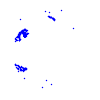
Particle: proton